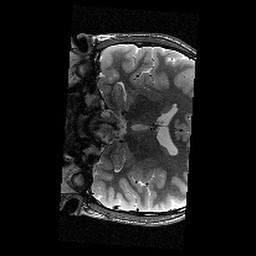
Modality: T2w
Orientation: coronal
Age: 12
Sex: male
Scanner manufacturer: siemens
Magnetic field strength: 3 T
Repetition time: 9.23 s
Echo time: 0.067 s